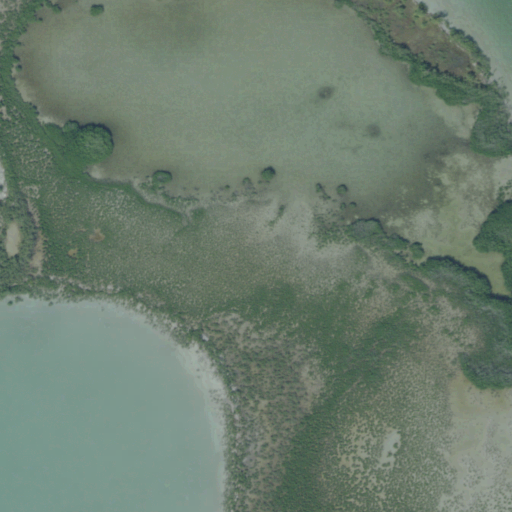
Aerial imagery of island in Florida named Lake Key containing open water and herbaceous wetlands